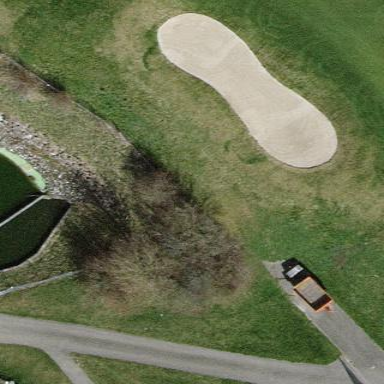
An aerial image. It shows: Golf bunker filled with sandy terrain.